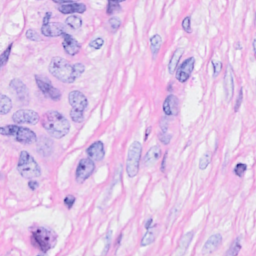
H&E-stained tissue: Breast